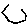
Label: hexagon